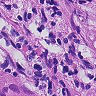
Metastatic tissue present: yes